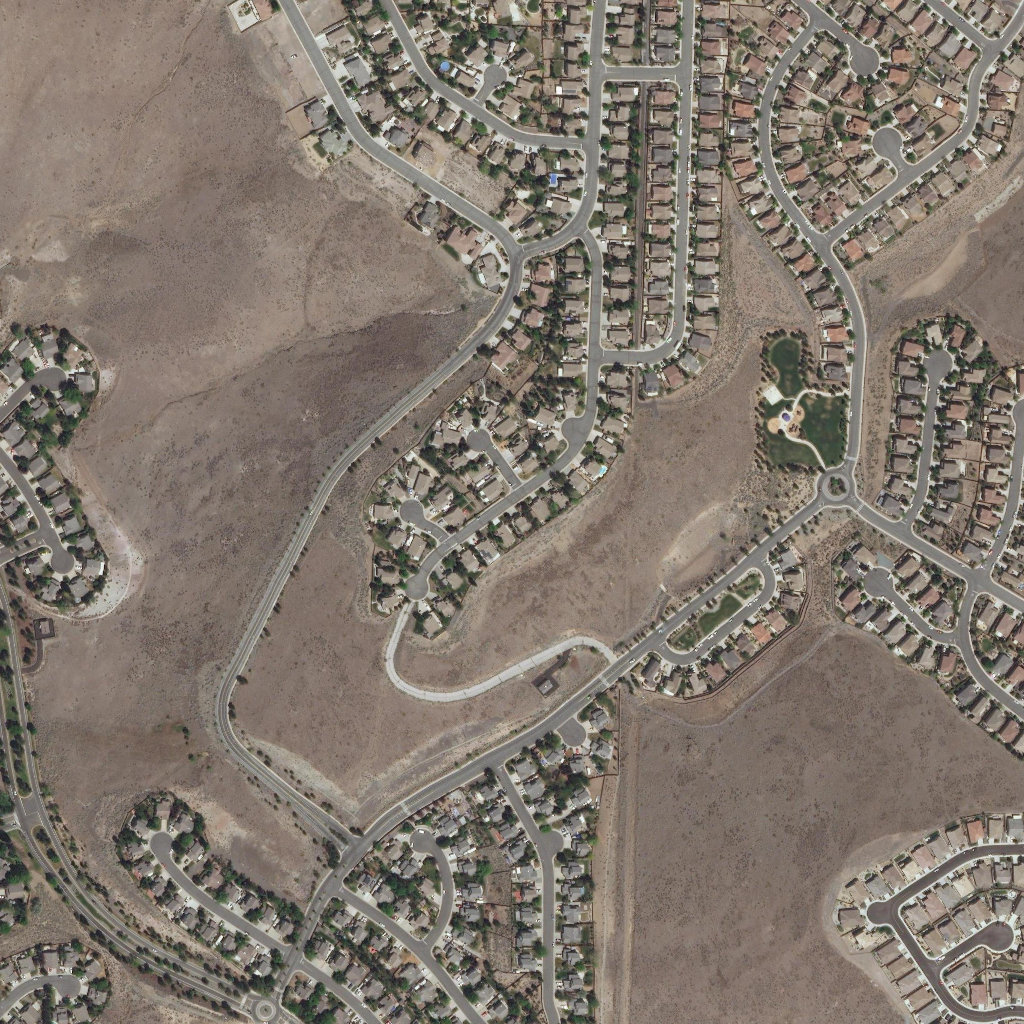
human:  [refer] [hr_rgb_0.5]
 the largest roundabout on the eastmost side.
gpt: <box>[[79, 45, 83, 49, 0]]</box>